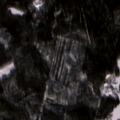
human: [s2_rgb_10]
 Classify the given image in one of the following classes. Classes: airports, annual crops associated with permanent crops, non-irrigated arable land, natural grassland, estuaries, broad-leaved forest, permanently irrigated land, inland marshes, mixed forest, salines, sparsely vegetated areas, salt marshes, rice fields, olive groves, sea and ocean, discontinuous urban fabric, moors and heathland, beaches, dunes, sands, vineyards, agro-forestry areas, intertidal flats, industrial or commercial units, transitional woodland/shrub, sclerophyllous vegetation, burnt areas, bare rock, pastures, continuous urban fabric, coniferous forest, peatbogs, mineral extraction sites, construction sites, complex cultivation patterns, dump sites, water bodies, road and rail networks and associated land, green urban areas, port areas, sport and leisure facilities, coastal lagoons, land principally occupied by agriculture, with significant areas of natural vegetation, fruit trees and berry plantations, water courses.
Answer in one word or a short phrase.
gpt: coniferous forest, mixed forest, transitional woodland/shrub